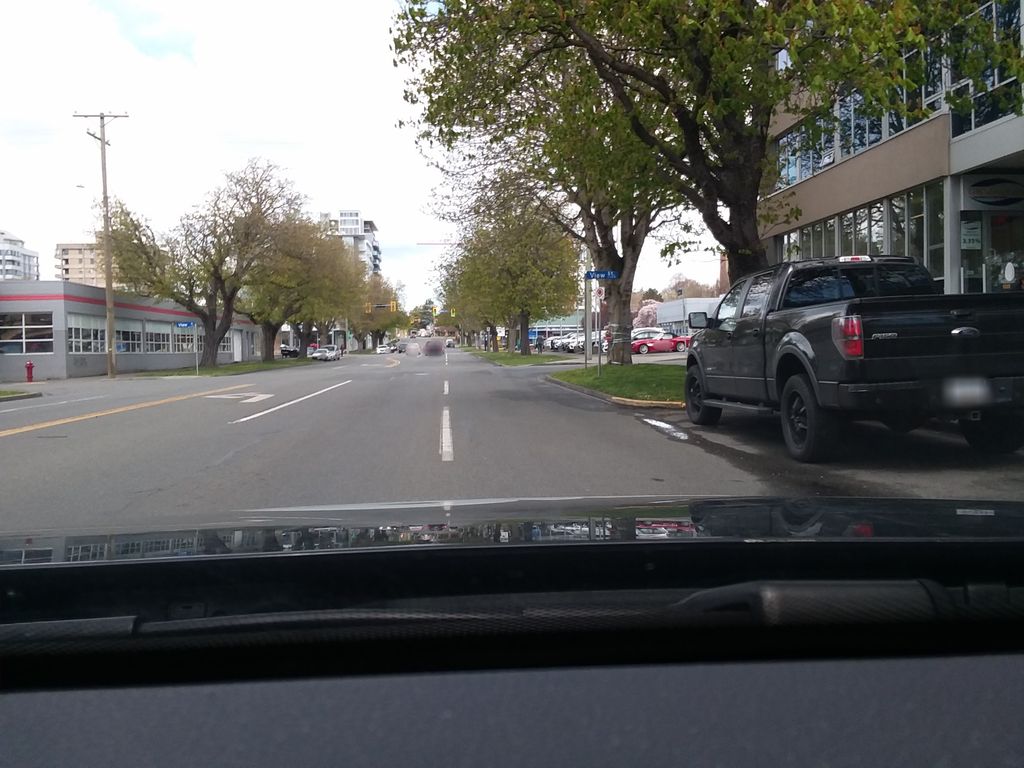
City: victoria